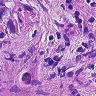
Metastatic tissue present: yes